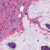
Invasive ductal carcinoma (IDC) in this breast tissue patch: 1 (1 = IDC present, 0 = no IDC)